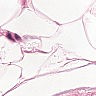
Metastatic tissue present: no